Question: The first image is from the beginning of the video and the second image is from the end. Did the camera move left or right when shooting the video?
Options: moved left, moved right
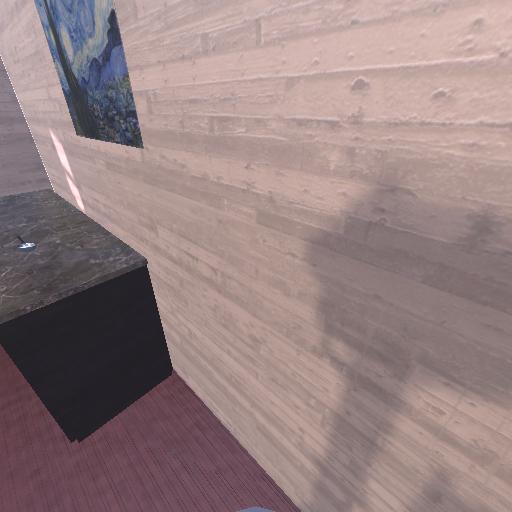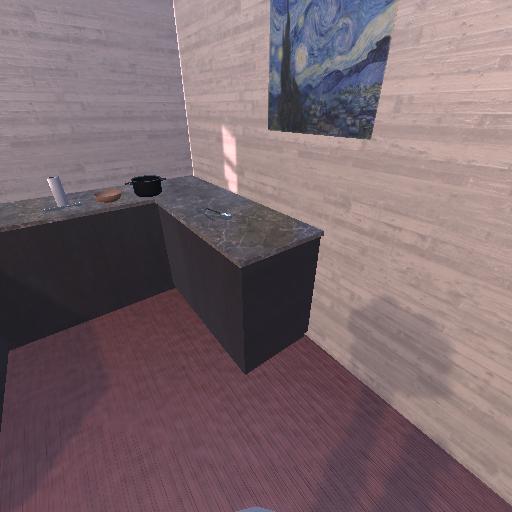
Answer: moved left